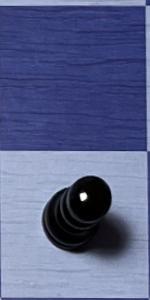
Label: Pawn_Black